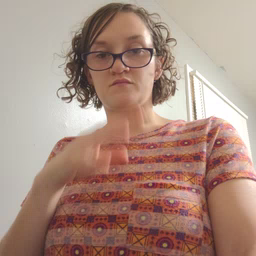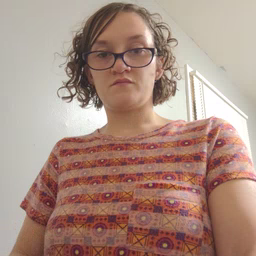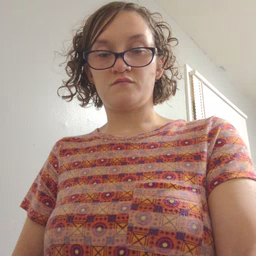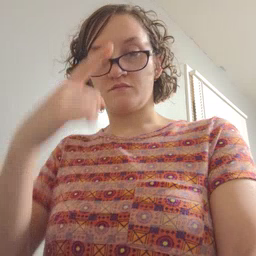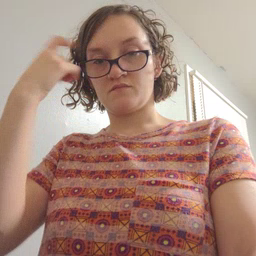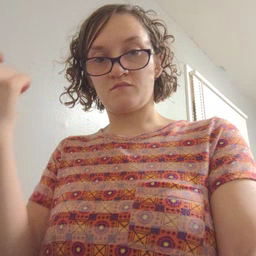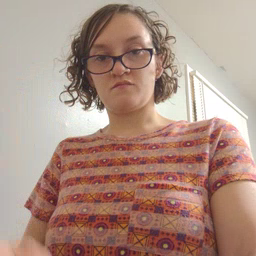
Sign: because